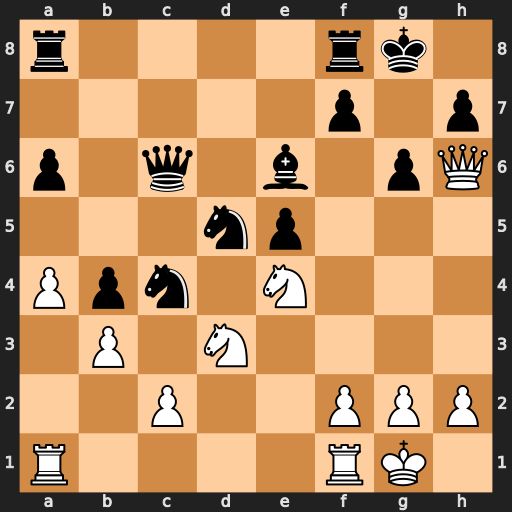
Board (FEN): r4rk1/5p1p/p1q1b1pQ/3np3/Ppn1N3/1P1N4/2P2PPP/R4RK1
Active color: w
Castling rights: -
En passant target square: -
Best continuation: Nxb4 Qb7 Nxd5